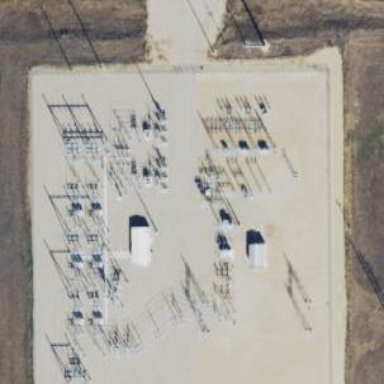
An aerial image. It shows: Switch used for power control.